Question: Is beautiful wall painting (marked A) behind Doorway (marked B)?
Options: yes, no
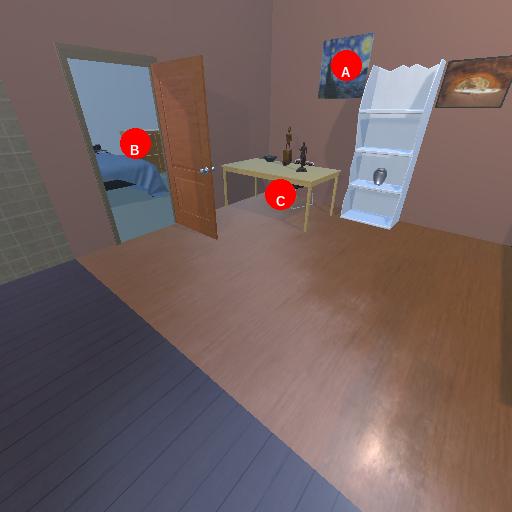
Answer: yes